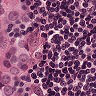
Metastatic tissue present: yes